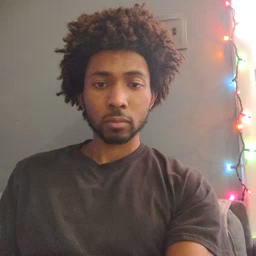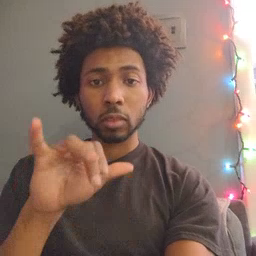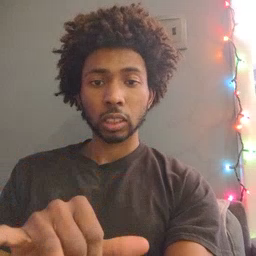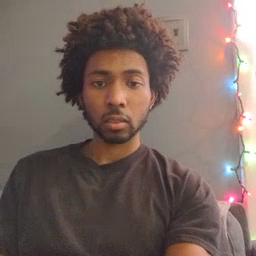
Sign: stay